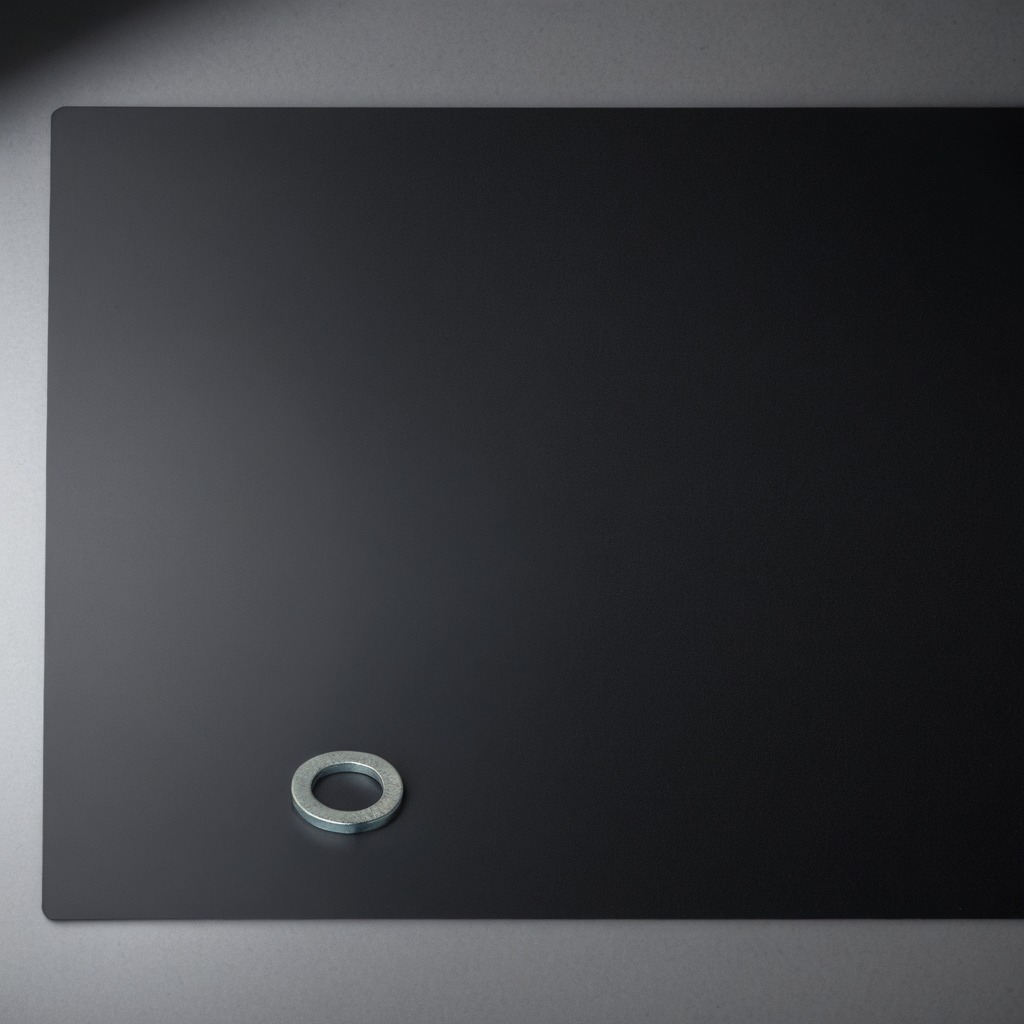
A flat metal washer lying on the granite tabletop